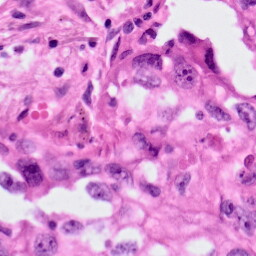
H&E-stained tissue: Lung